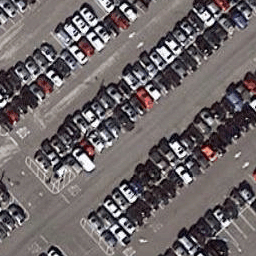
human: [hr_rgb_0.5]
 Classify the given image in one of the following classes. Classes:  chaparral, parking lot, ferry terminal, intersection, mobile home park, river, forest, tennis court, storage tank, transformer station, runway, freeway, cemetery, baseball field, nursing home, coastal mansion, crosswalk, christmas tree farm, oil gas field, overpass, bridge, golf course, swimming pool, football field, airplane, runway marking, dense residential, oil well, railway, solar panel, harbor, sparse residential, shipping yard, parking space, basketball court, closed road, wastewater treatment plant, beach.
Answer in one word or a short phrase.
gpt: parking lot